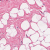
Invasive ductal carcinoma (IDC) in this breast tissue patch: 0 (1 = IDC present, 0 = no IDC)